Question: I have this one to many relationship entities. An 'NSFetchedResultsController' was used for a table view to display list of teams. This part I understand and it works fine. Now in this teams table view if one selects a team, another table view will display list of members.
Currently I use an array to hold the objects from the members set, like so:
'''
NSArray *membersList = [NSArray arrayWithArray:[aTeam.members allObjects]];
'''
But this second stage is not clear to me. Should I need to do another 'NSFetchedResultsController' using the selected team name as a fetch predicate for the members list table view instead of expand the fault as I did above?

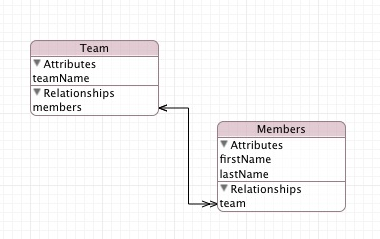
Answer: If you like to track changes in those items (Members), or the data set is very large, you should use a FRC.
If your data is not updated from an external source, and is relatively "small" you could just use the relationship as your datasource.
The FRC is made for you to track changes and access your data in an efficient way (fault and un-fault objects by need, batch fetching ...).